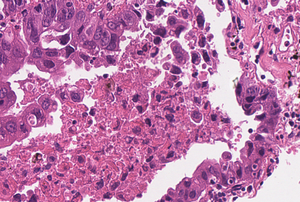
Tumor epithelial tissue: yes
Tumor-associated stroma tissue: yes
Normal tissue: no